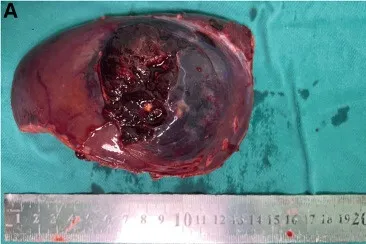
Postoperative histopathological results. (A) The tumor measured approximately 11 cm in diameter, exhibited a brown hue, and presented a smooth surface.
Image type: medical_photograph (other_medical_photograph)